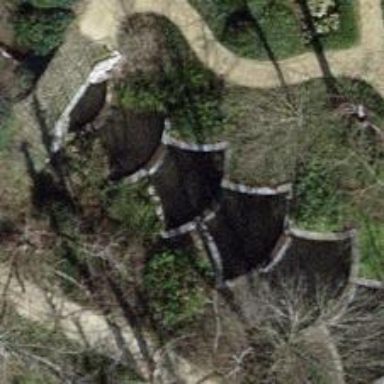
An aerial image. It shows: Retaining wall.